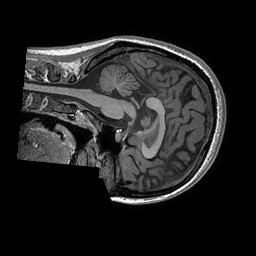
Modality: T1w
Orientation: sagittal
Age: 24
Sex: female
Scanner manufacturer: ge
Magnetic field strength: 3 T
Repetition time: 0.006652 s
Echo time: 0.002928 s